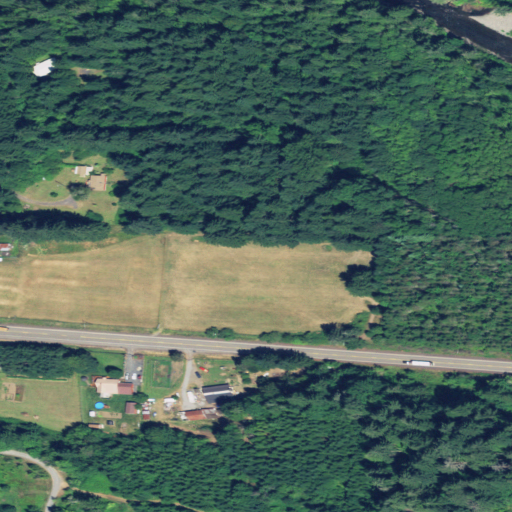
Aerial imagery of plain(s) in Oregon named Dundon Flat containing evergreen forest, shrub, mixed forest, grassland, open development, and low intensity development